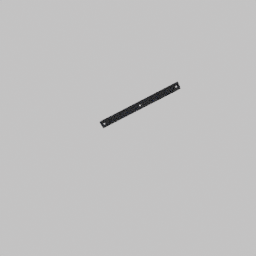
Label: tools